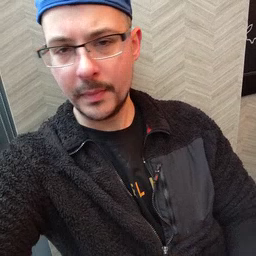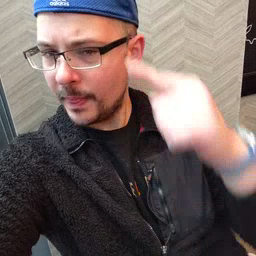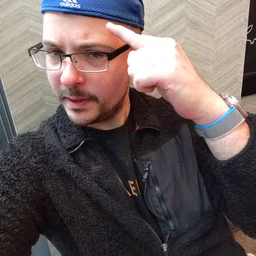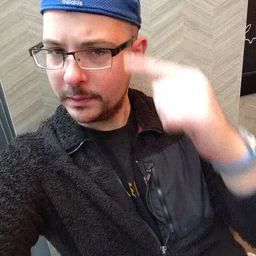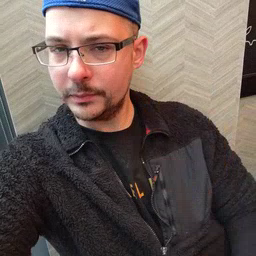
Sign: think